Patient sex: M
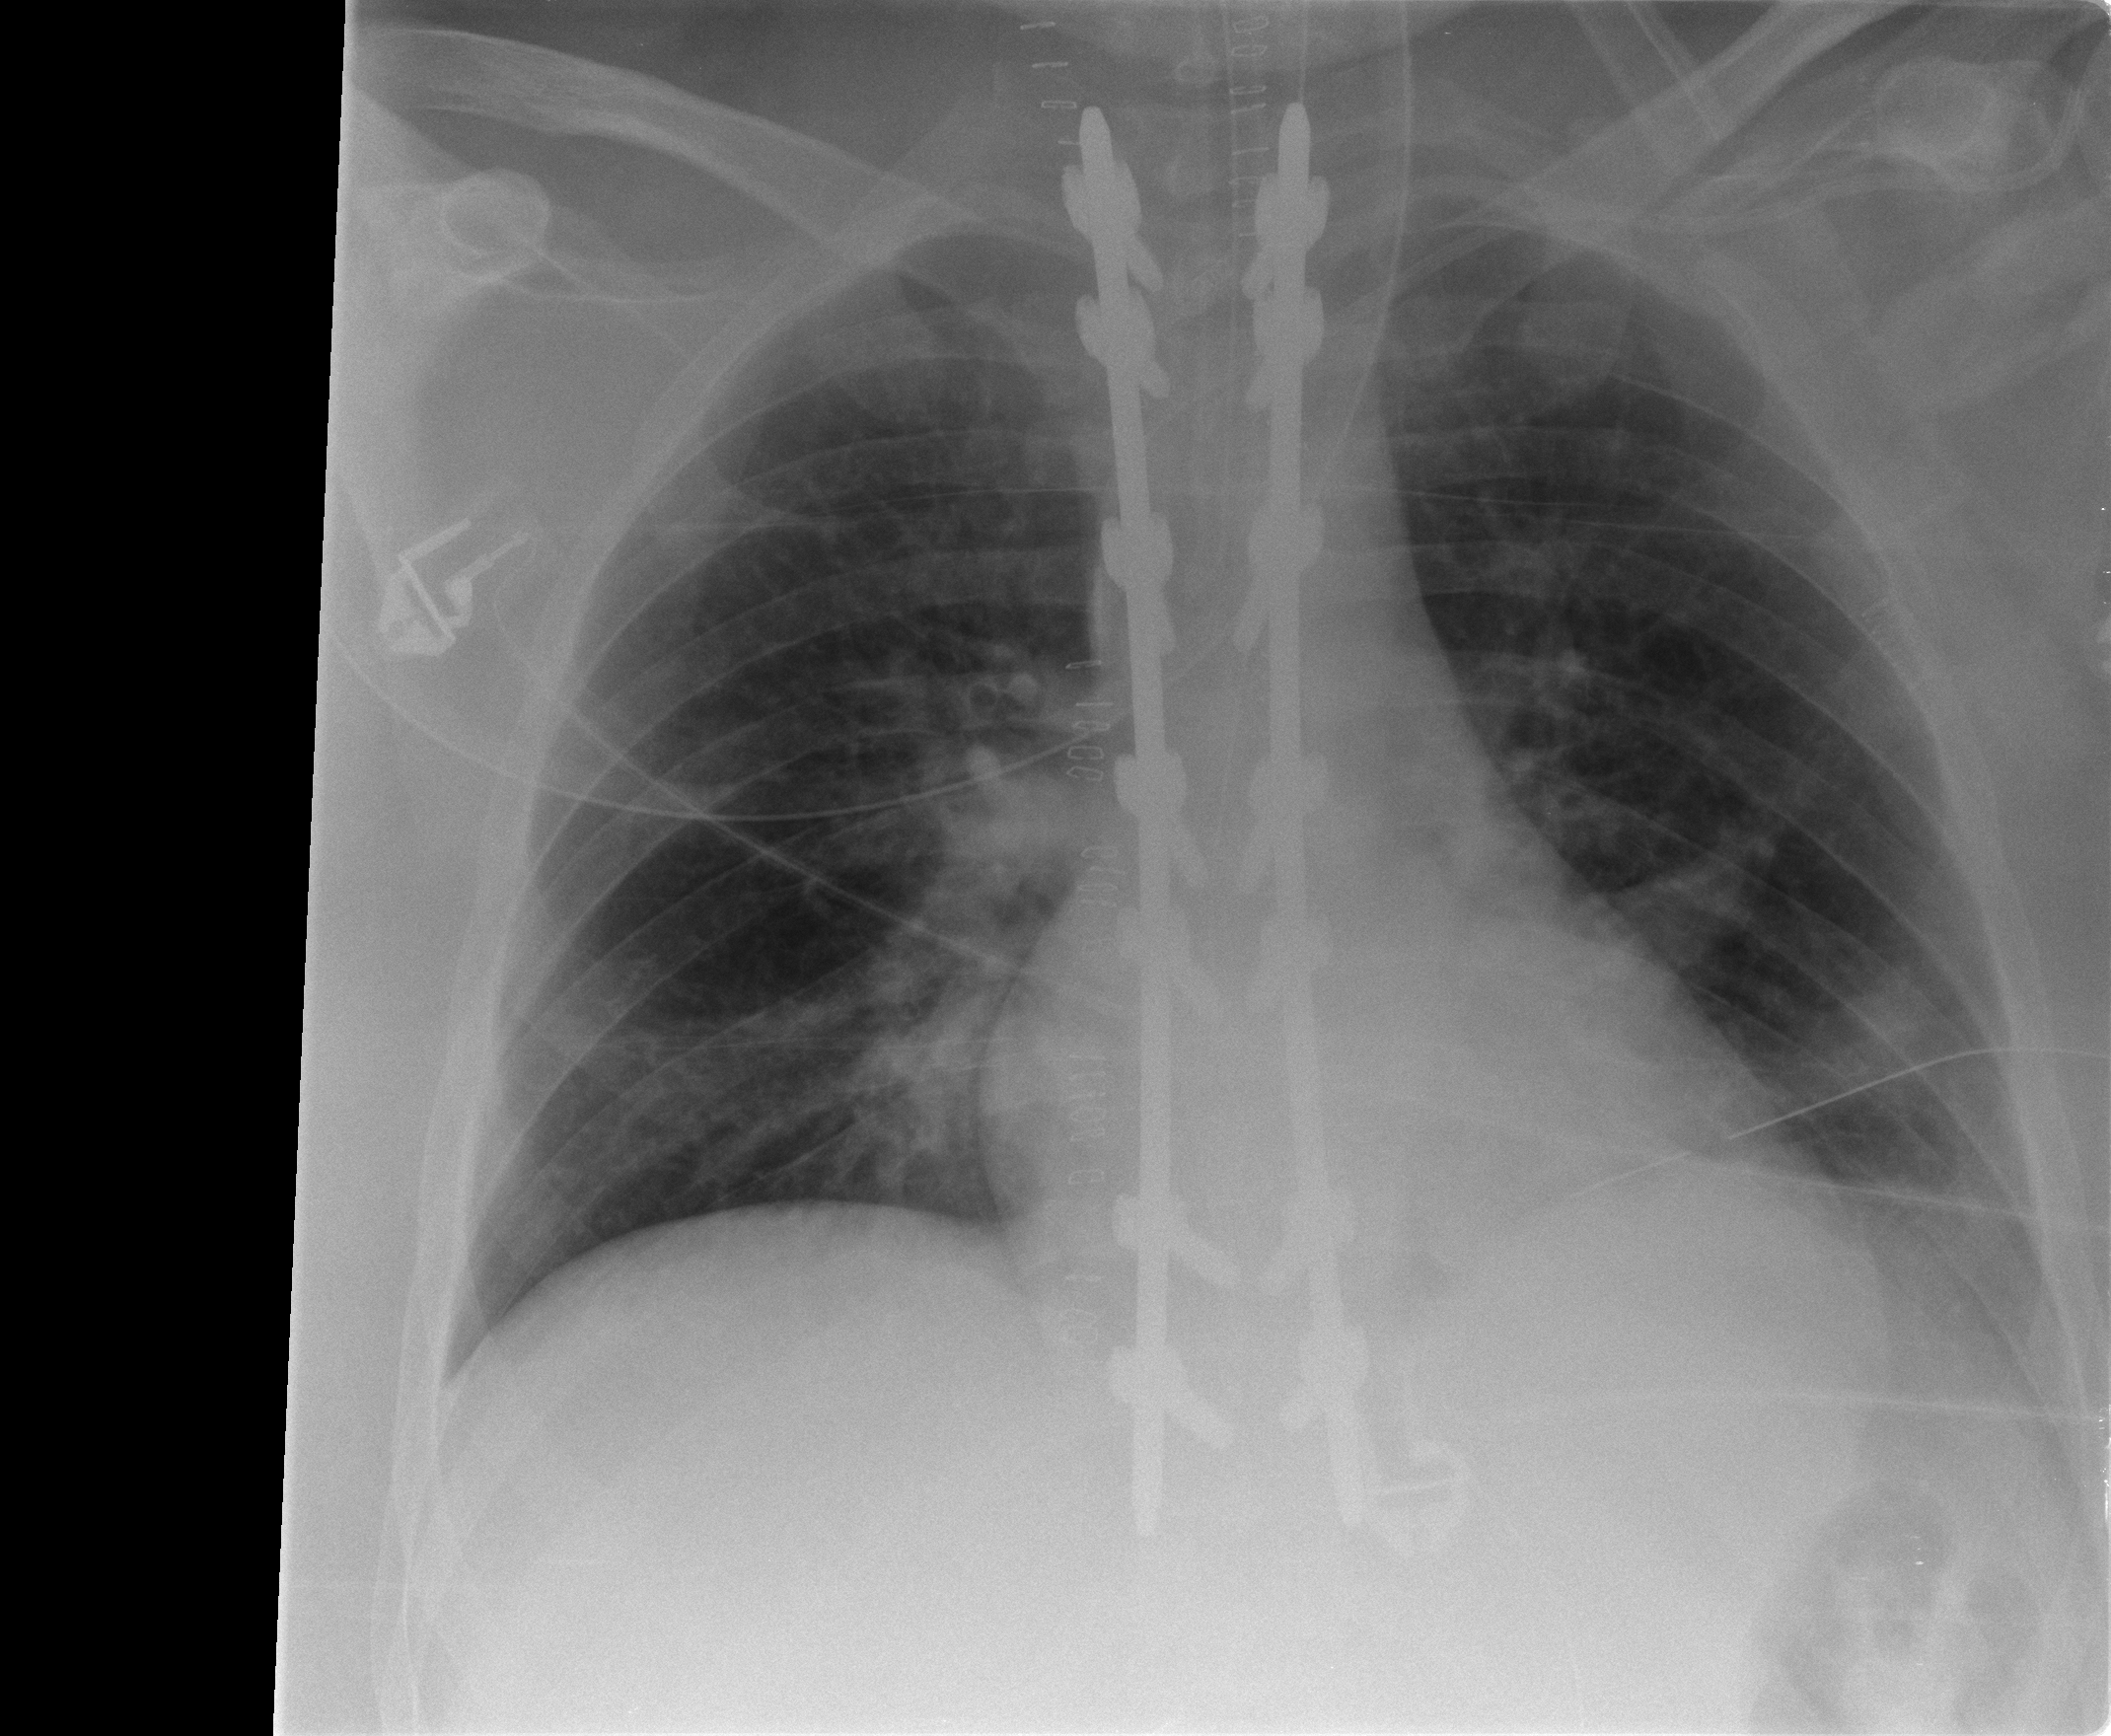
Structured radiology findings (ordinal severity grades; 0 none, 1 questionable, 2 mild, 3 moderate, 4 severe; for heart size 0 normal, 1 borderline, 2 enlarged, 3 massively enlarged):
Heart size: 0
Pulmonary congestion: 0
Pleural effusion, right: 0
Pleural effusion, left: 1
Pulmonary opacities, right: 0
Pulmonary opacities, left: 0
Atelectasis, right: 0
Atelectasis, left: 2